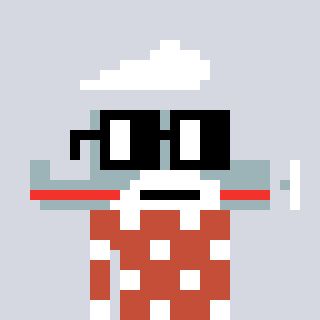
a pixel art character with square black glasses, a plane-shaped head and a rust-colored body on a cool background